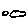
Label: cloud